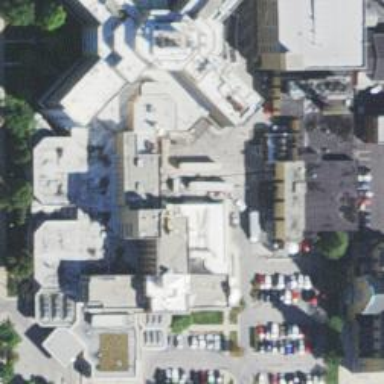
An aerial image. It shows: Hospital building.